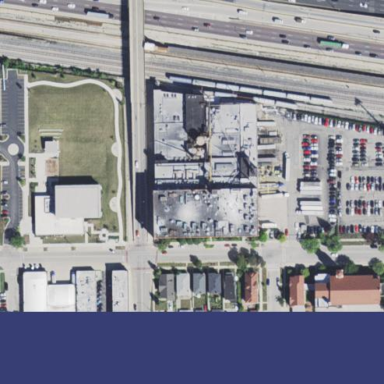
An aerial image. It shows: Industrial building.